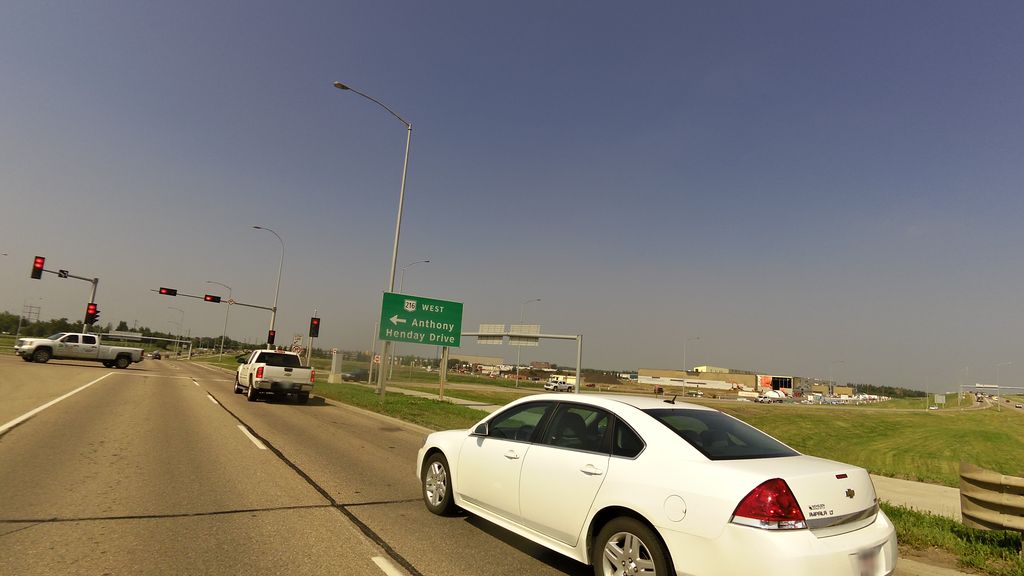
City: edmonton